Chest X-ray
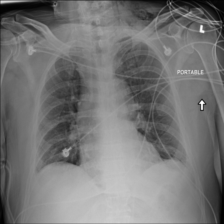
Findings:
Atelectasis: positive
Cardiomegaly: negative
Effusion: negative
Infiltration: negative
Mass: negative
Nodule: negative
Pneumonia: negative
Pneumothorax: negative
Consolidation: negative
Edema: negative
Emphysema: negative
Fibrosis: negative
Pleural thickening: negative
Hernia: negative